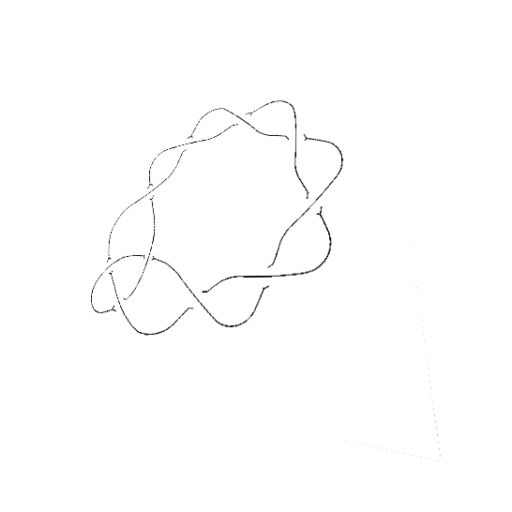
Crossing number: 10